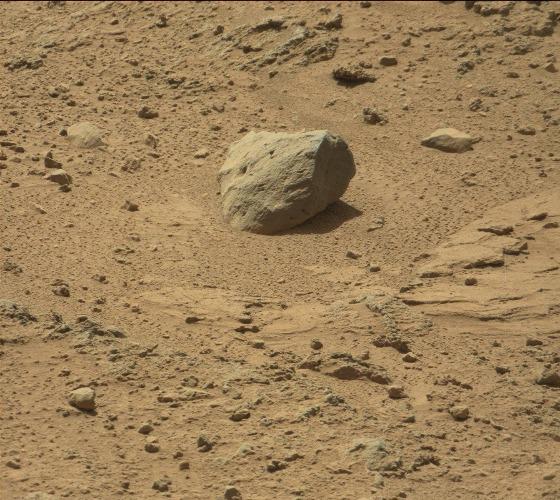
Terrain classes present: Bedrock, Gravel / Sand / Soil, Rock, Shadow